An envelope spectrum derived from a bearing vibration measurement is shown; the reference markers locate BPFO, BPFI, BSF and FTF for this bearing geometry and shaft speed. Based on the visible evidence, which condition applies: normal, inner_race, outer_race, ball?
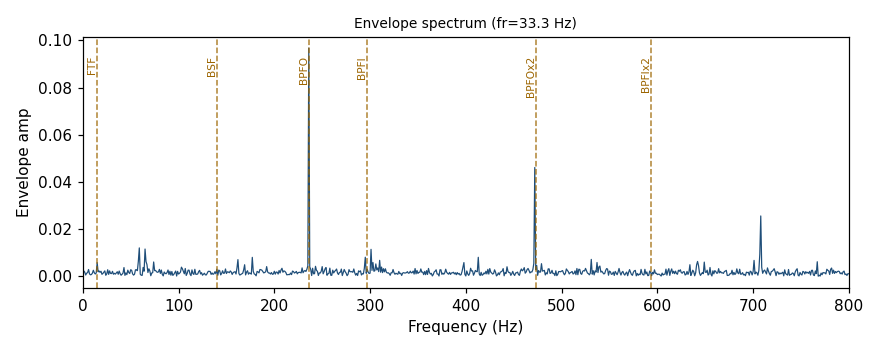
Answer: outer_race